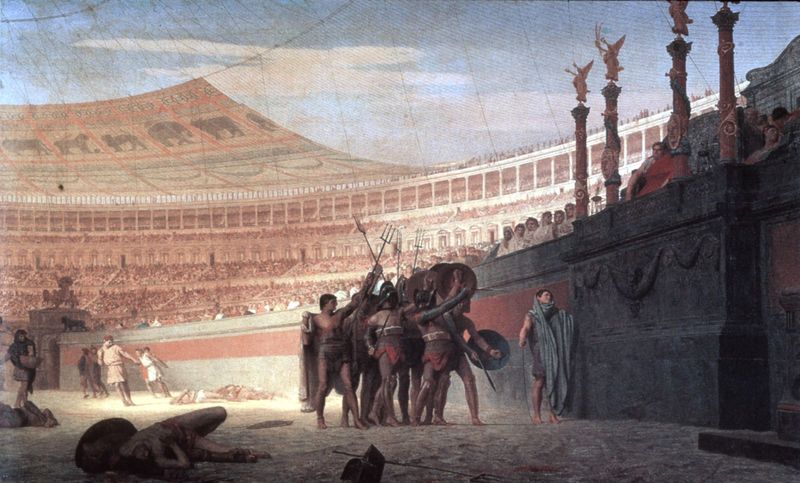
Titel: Ave Caesar
Künstler: Jean-Léon Gérôme
Institution: New Haven, Connecticut Yale University Art Gallery
Schlagwörter: himmel, kampf, kämpfer, menschen, männer, säulen, rot, tod, tot, theater, rund, zuschauer, gewalt, kaiser, arena, spiel, schild, antike, waffen, tote, verletzt, zirkus, rom, manege, römer, tribünen, sklaven, elefanten, caesar, trophäen, circus, gladiator, gladiatoren, kolosseum, kollosseum, senator, urteil, cirkus, kamp, dreizack, ceasar, ave, todgeweihte, morituri te salutant, manegem, cricus, dreizacke